Brain MRI, t1w sequence, axial 2D slice.
Patient: age 32, sex F, weight 95 kg, height 1.95 m
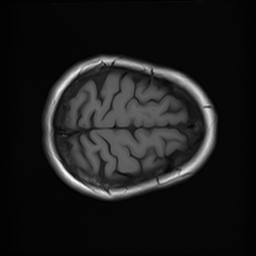